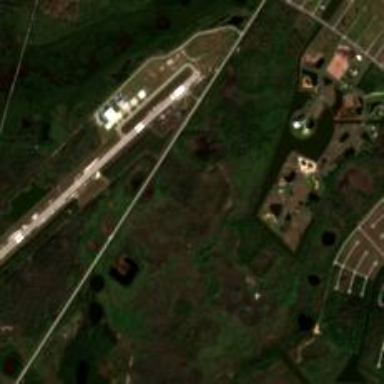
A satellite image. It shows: Fence around aerodrome.